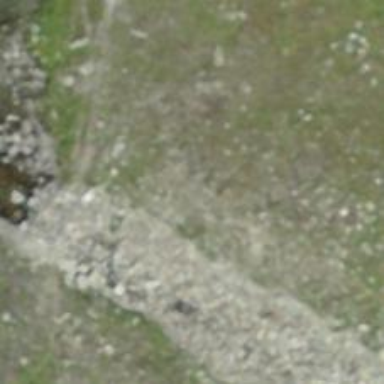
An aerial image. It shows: Path.